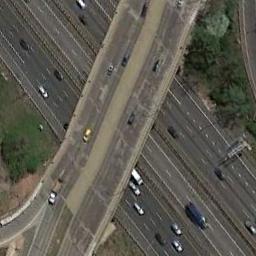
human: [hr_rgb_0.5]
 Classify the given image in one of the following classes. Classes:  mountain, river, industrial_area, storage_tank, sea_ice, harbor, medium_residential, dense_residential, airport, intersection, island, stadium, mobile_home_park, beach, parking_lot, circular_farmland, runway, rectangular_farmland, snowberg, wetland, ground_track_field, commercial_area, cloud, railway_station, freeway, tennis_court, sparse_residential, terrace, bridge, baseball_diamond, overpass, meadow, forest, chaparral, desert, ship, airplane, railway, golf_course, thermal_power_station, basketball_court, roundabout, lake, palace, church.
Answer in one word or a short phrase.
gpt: overpass